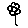
Label: flower